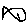
Label: fish